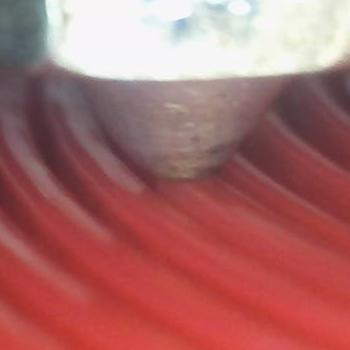
Flow rate: 267%